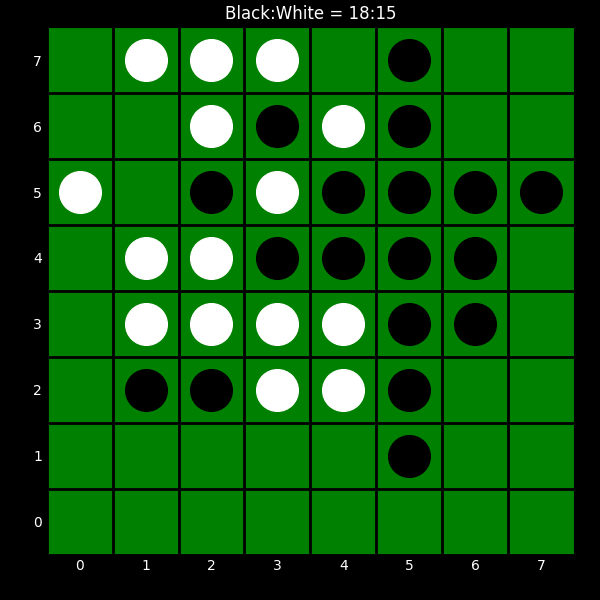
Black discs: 18
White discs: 15